Interaction volume radius: 10 \u00c5
Interaction volume height: 15 \u00c5
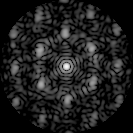
Disorder parameter: 0.5962